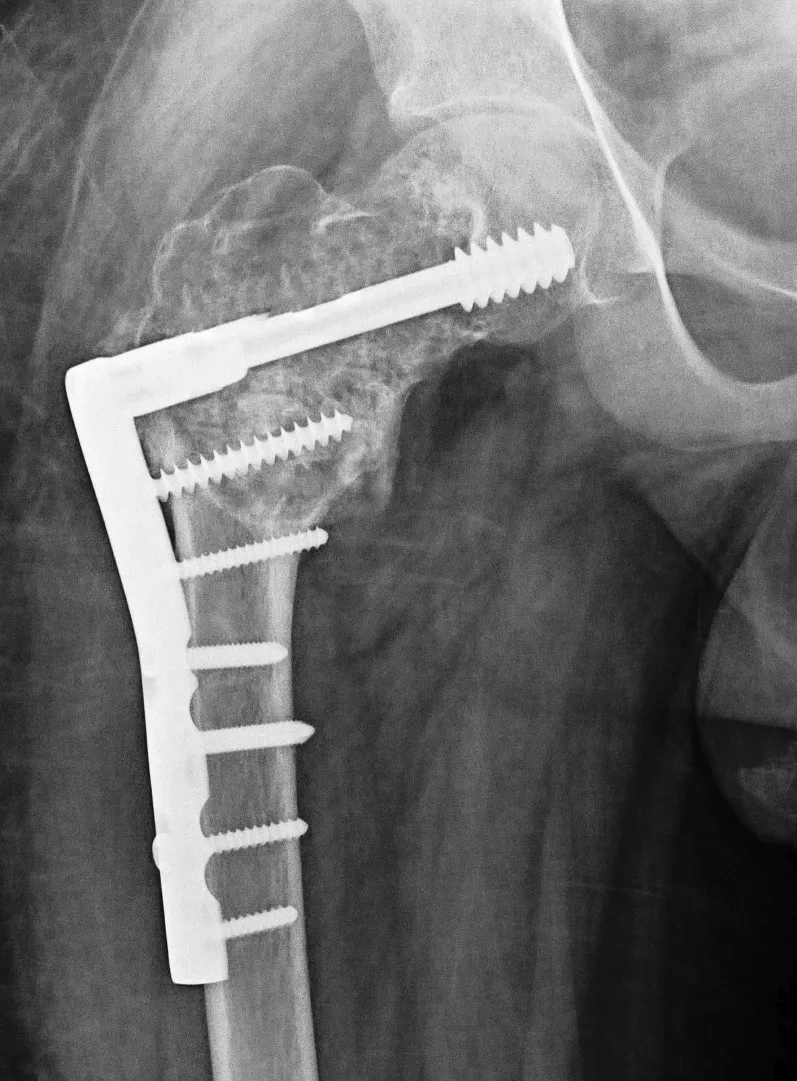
Anteroposterior X-rays of the hip with thigh at the one-year follow-up showing correction of the varus and improvement in the lytic lesion of the bone.
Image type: radiology (x_ray)